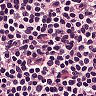
Metastatic tissue present: no